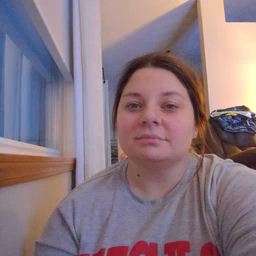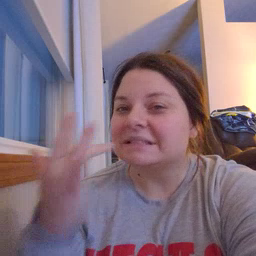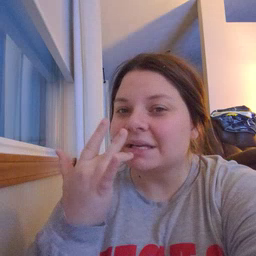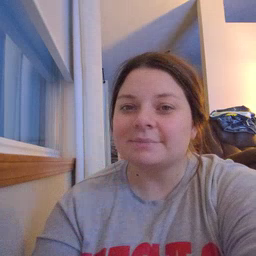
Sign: taste